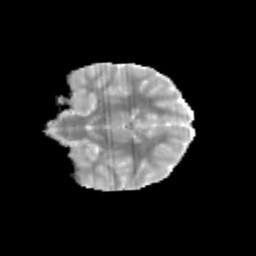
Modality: MD
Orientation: coronal
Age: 10
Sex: female
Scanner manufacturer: siemens
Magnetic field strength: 3 T
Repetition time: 3.8 s
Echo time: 0.07 s